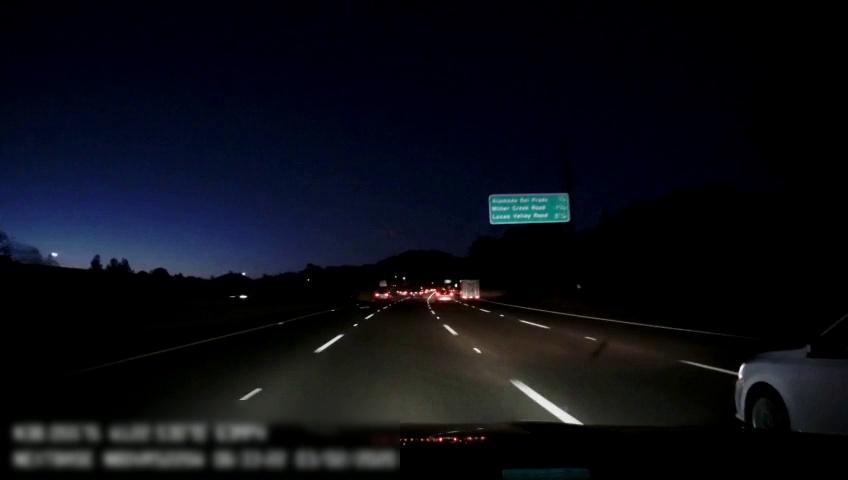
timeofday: Night
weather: Other
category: Drivable Space
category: Vehicles | Car
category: Vehicles | Car
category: Vehicles | Car
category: Vehicles | Other LV
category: Vehicles | SUV
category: Lanes | Alternate Lane
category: Lanes | Current Lane
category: Lanes | Current Lane
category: Lanes | Alternate Lane
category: Lanes | Alternate Lane
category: Traffic | Signs